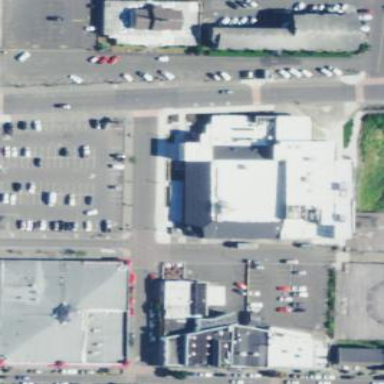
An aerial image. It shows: Public building used as community center.